Field crop: maize
Growth stage: 2
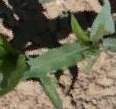
Species: maize